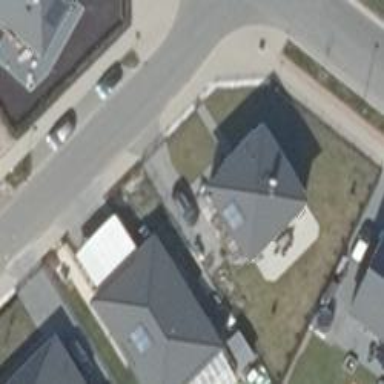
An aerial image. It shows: Detached building with hipped roof.